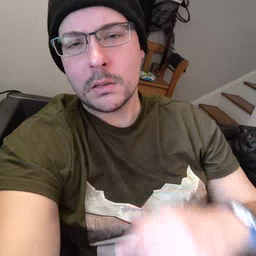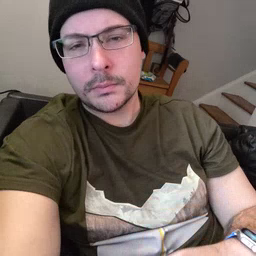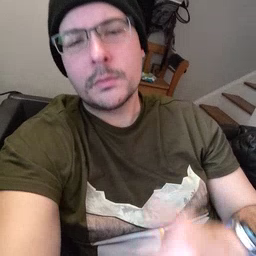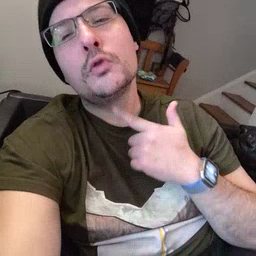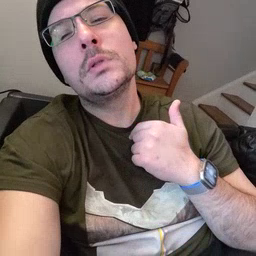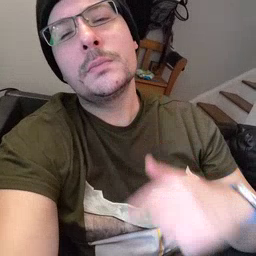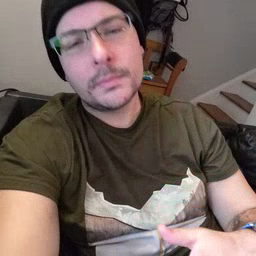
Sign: thirsty